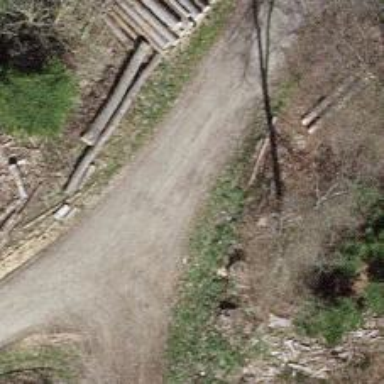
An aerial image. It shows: Gravel track with Grade 3 quality.